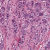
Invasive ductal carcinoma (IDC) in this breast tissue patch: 1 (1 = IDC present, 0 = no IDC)